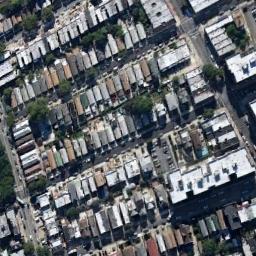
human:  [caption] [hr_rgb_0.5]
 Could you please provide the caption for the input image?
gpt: The dense residential is next to the road with many cars .

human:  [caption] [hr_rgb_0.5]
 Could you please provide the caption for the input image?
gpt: There are many roads and neatly arranged houses and trees in densely populated areas .

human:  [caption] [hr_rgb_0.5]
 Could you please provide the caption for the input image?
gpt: There are many roads around the house .

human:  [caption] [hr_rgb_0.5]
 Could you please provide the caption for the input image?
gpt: A dense residential area has some trees and lots of houses next to each other .

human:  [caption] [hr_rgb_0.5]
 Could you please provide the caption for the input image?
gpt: There are many white buildings on dense residential area .